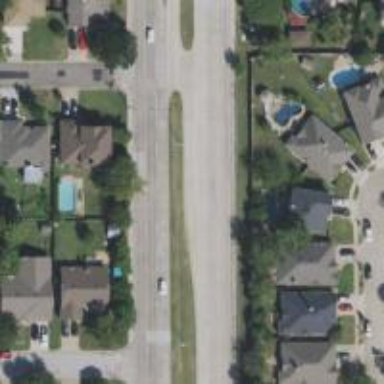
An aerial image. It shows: Secondary road.